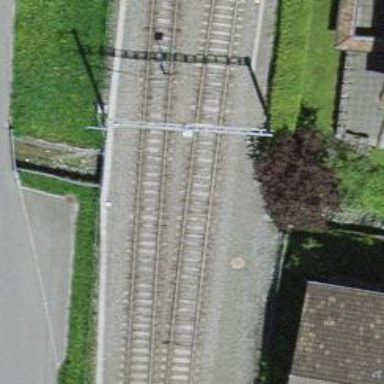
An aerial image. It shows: Single-track railway bridge with electrified contact line.